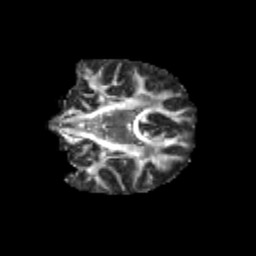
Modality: FA
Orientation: coronal
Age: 9
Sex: male
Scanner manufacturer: siemens
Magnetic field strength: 3 T
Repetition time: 3.8 s
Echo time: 0.07 s